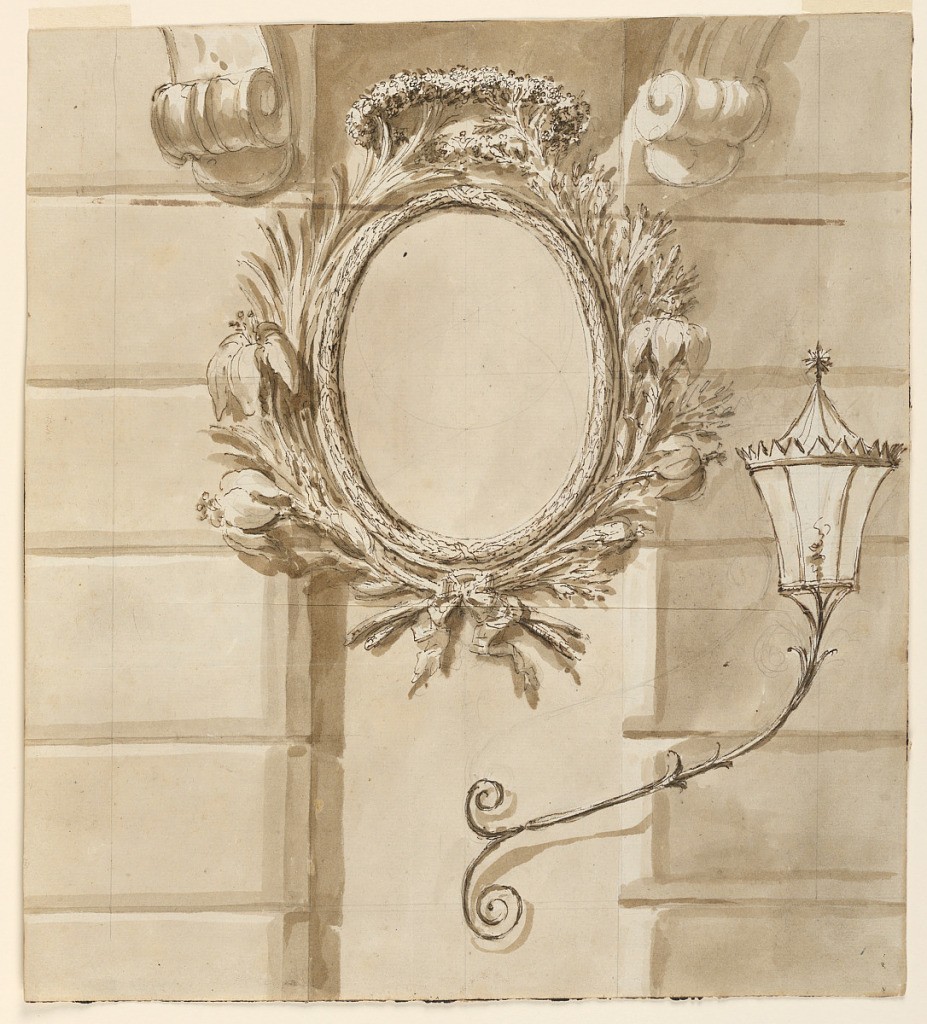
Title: Oval frame for the facade of a house, with lantern beneath
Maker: Giuseppe Barberi, Italian, 1746–1809
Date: ca. 1780
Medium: Pen and brown ink, brush and brown wash, graphite on off-white laid paper
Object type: Drawing
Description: The frame moldings have a wreath in the center. Outside are crossed lily branches, with a wreath on top. The latter is framed outside by two consoles. The lantern is supported by a branch with scrolls. Framing line, mostly cut off.